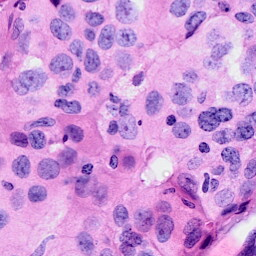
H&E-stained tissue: Breast